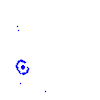
Particle: proton